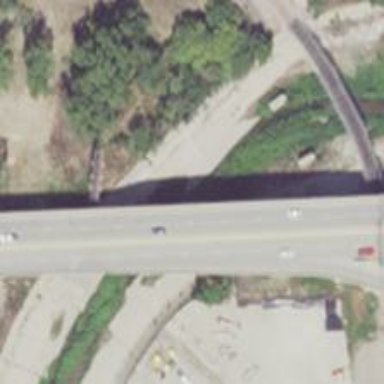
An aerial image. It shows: Viaduct bridge on primary highway expressway.